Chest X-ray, PA view. Patient: 38 years old, sex M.
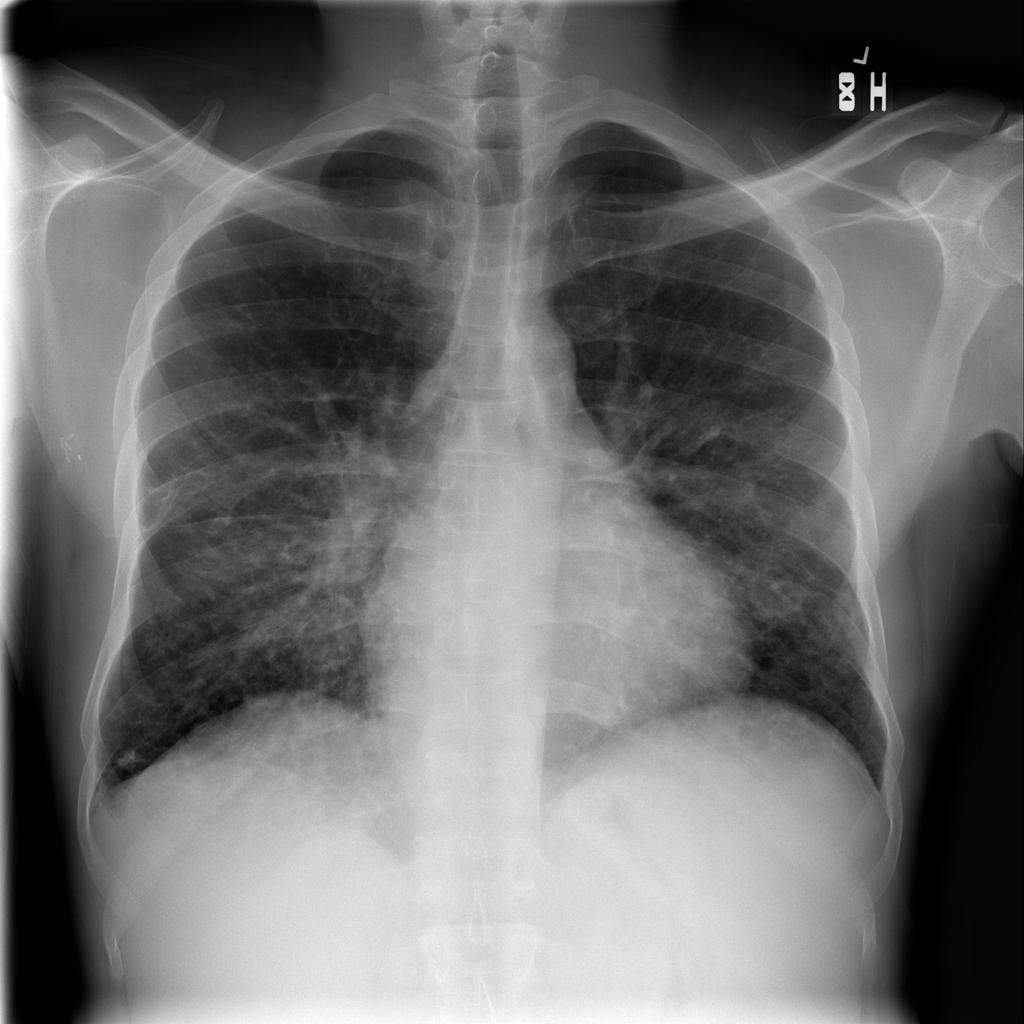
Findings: Infiltration, Nodule